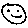
Label: smiley face